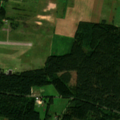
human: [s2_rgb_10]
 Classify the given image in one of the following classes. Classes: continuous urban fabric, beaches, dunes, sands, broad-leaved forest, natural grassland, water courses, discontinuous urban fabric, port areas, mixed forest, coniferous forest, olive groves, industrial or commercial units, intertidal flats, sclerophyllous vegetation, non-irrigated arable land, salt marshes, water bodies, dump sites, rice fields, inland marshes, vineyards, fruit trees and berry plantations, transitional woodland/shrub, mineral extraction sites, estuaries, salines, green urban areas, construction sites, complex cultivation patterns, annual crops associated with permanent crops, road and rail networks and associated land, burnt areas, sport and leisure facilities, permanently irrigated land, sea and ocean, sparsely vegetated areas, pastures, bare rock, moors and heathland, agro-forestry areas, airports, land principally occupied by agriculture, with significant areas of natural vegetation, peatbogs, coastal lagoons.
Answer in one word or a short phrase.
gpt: discontinuous urban fabric, non-irrigated arable land, pastures, land principally occupied by agriculture, with significant areas of natural vegetation, broad-leaved forest, coniferous forest